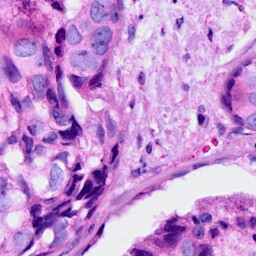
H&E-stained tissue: Breast